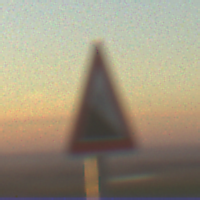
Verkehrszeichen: Gefaelle10
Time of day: SunriseSunset
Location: Outdoor (Nature)
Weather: Clear
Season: NotSpecified
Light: Natural